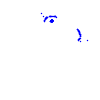
Particle: proton